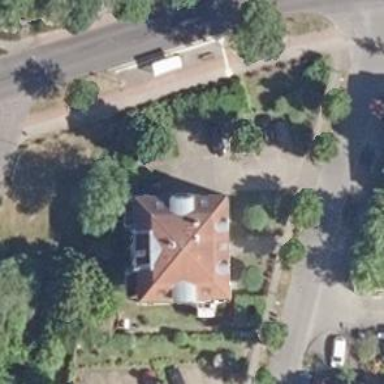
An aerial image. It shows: Driveway.